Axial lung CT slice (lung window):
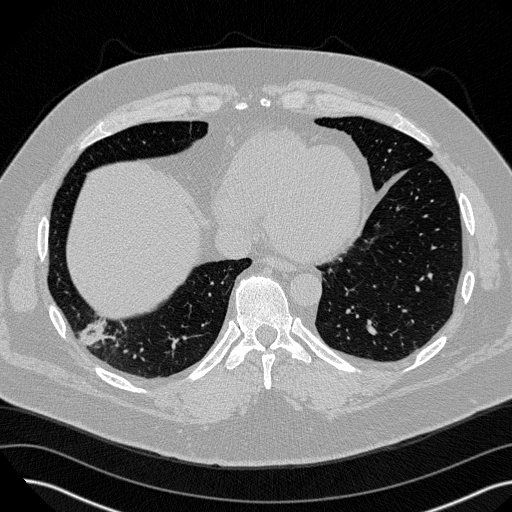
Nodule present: no